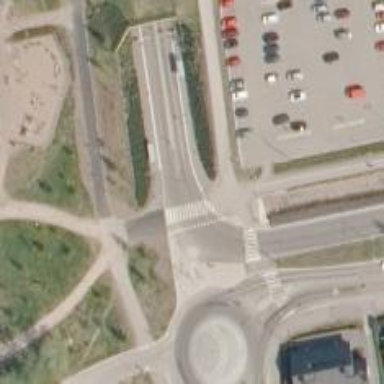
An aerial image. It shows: Uncontrolled road crossing.